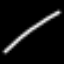
Label: line